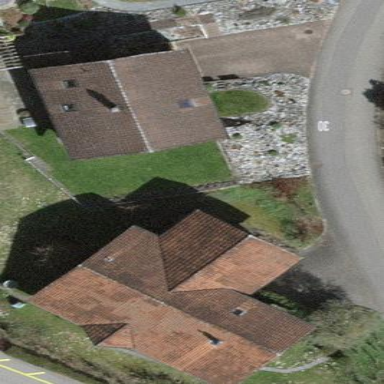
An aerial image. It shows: Detached building.